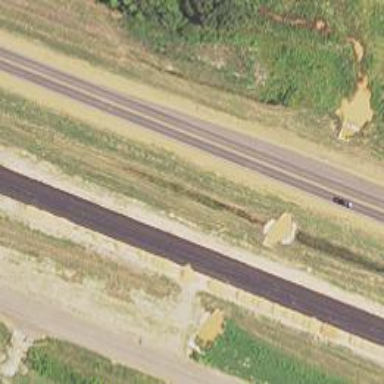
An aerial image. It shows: Dual carriageway trunk highway with asphalt surface. It is expressway.